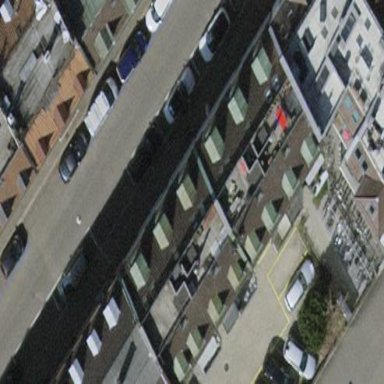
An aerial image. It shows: Parking lane for vehicles.